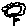
Label: flower